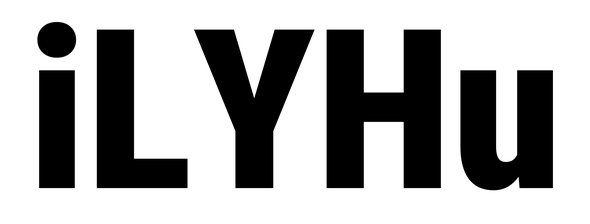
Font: Roboto_Condensed_Black